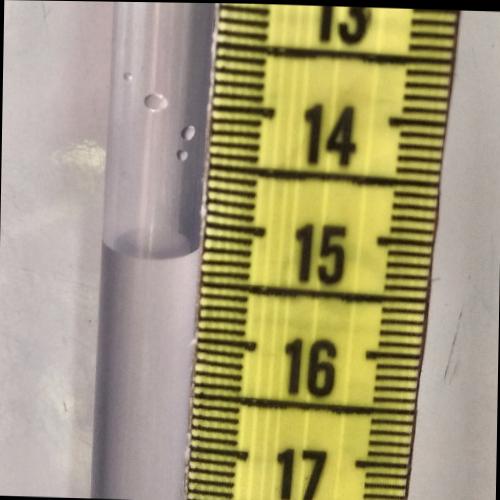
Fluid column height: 15.2 cm